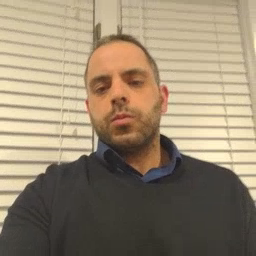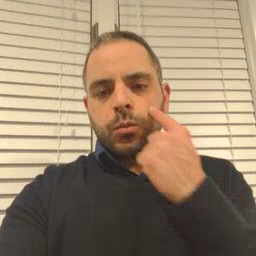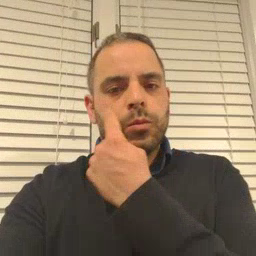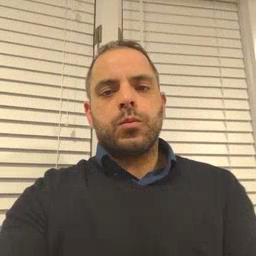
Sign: eye